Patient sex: F
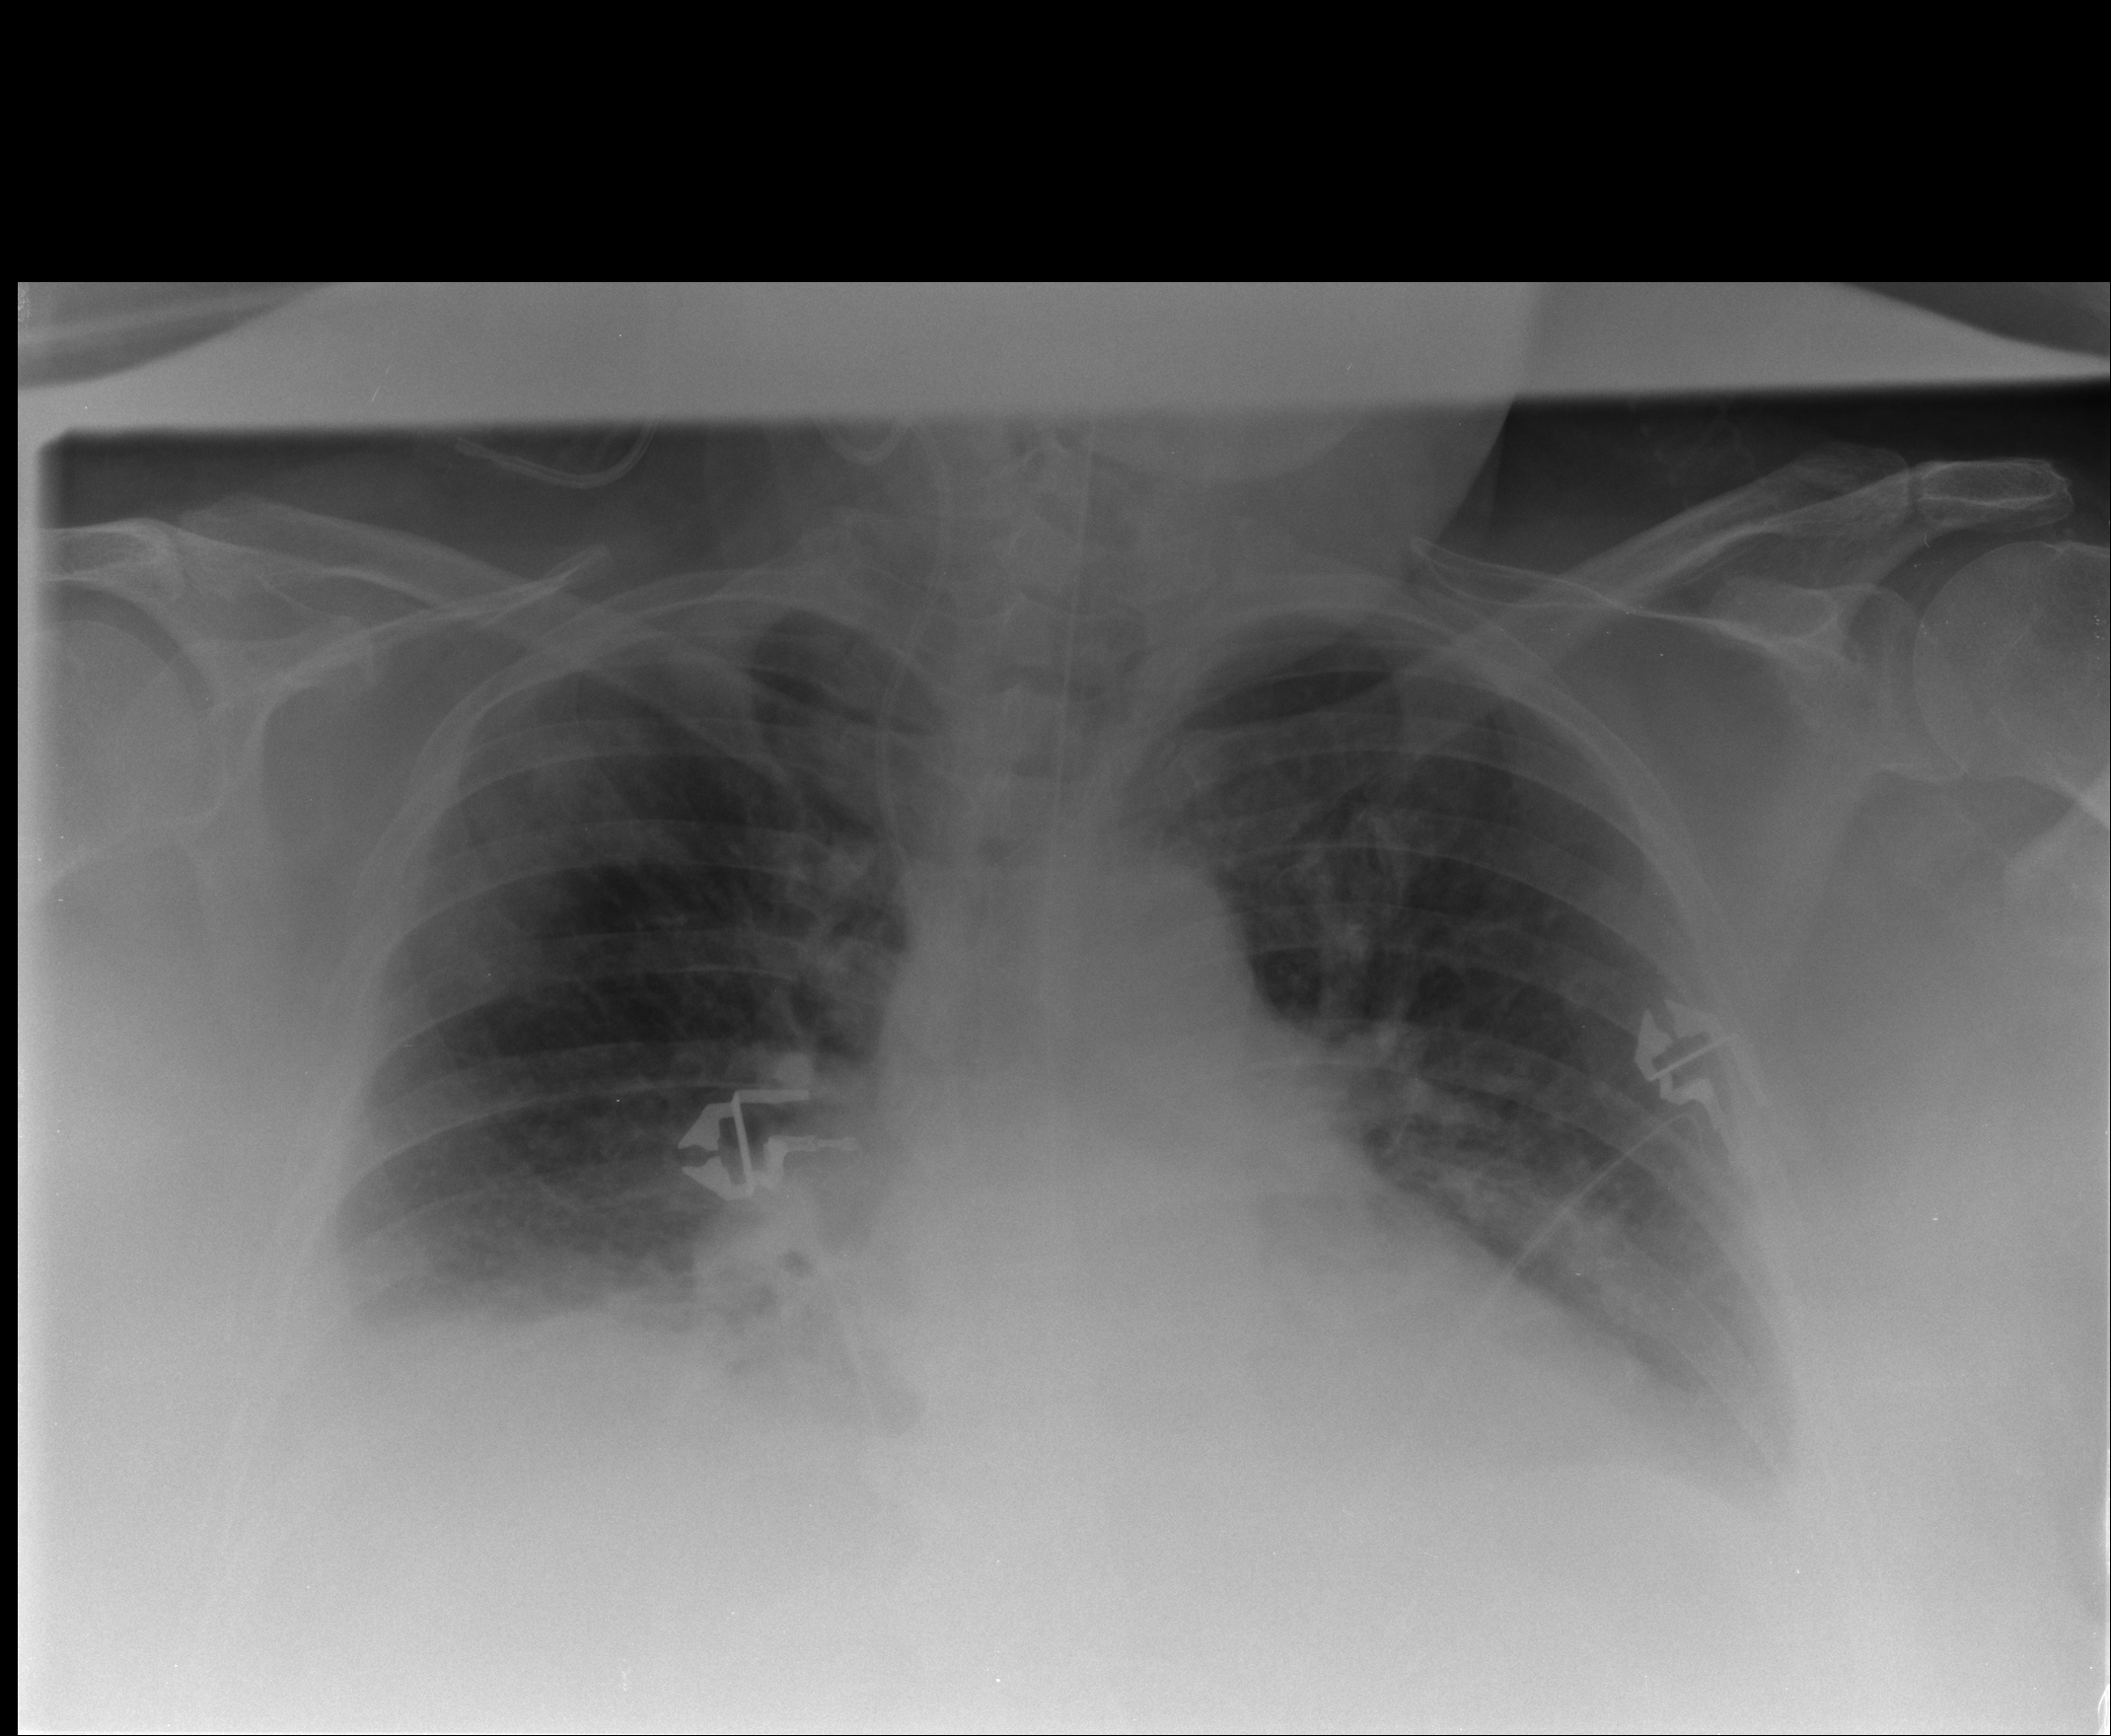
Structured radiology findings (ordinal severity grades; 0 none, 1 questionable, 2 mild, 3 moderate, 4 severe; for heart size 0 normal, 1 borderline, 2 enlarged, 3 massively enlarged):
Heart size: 1
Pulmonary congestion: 0
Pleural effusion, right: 2
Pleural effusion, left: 2
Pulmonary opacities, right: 0
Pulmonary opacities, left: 0
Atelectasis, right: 2
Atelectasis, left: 2